Question: I'm very new to photoshop.
I wanted to transform a layer like the one in the below snapshot.

The layer is not rotated, but the black background with your screenshot is here rotated.
I actually got this from a Macbook Air mock up where I wanted to fit in my screenshot and I'm actually unable to rotate and fit it exactly. I tried rotating the content using the Transform control but it didn't help.
Original mock up <URL>.
Thanks in advance.
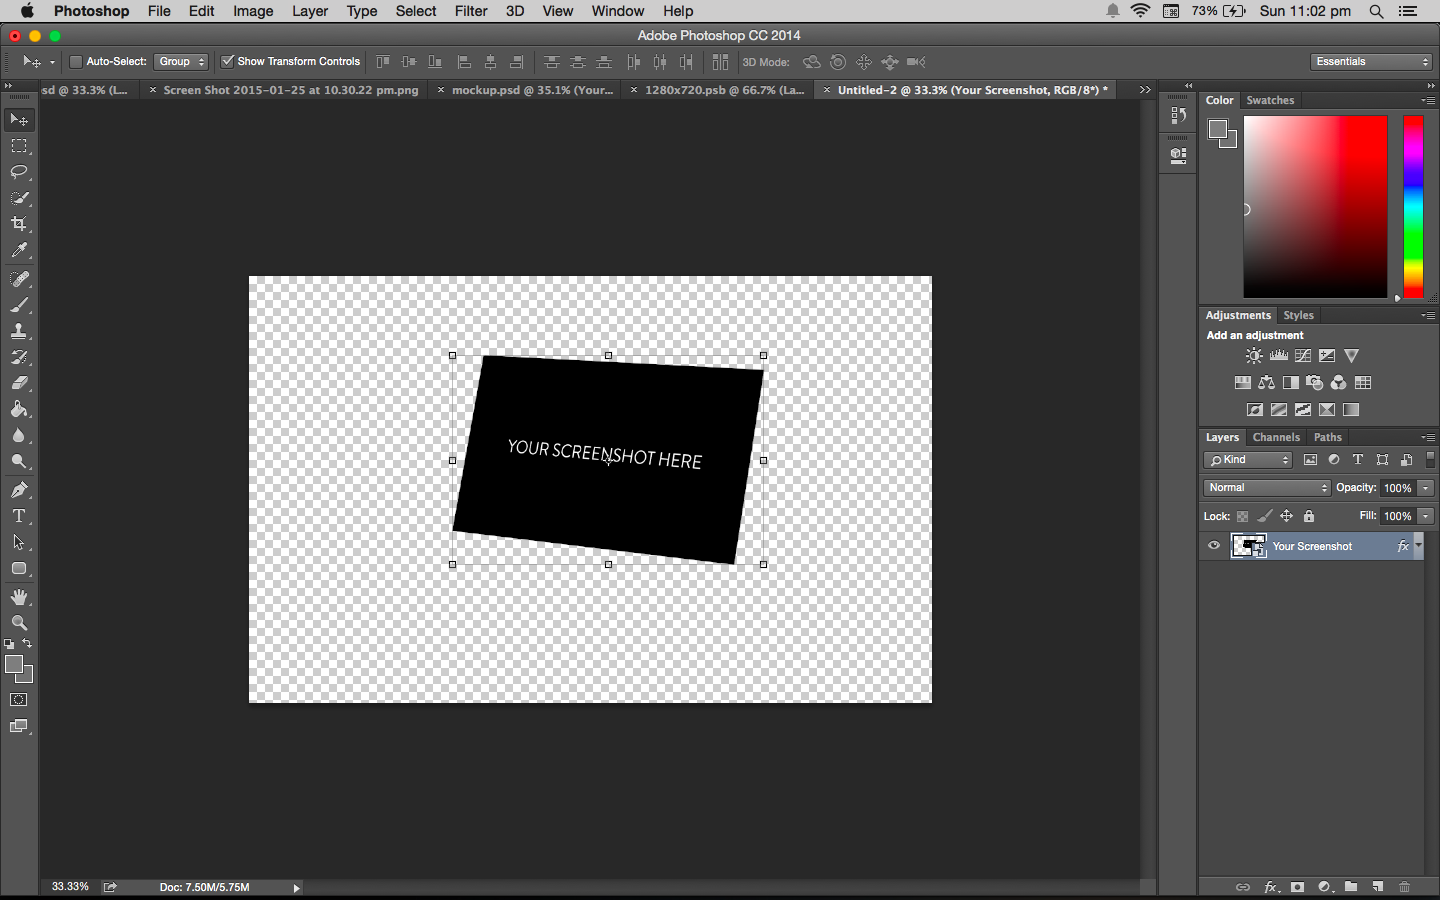
Answer: You can either select the part you need to transform, then edit it. Or you can use distort, which is under edit > transform > distort.
Hope this helps. If you have a question, or if you don't understand something, feel free to ask.